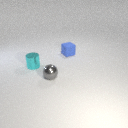
small cyan metal cylinder to the left of small gray metal sphere